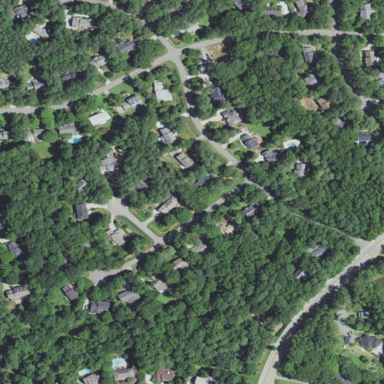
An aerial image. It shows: Residential area within neighborhood.